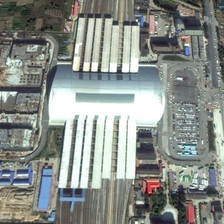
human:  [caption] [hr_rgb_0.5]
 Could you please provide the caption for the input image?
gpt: many buildings are in two sides of a railway station with a large parking lot .

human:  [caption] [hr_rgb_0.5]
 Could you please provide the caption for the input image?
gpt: many cars parked at the gate of the train station .

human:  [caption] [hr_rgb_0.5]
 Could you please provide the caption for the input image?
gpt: in front of the train station tracks pass through the residential area .

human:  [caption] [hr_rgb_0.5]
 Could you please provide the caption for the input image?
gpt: many buildings are in two sides of a railway station with a large parking lot .

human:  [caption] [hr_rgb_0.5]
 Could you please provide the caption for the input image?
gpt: in front of the train station tracks pass through the residential area .